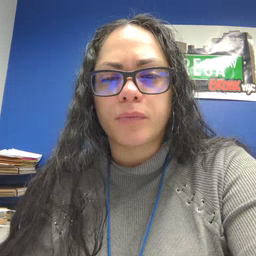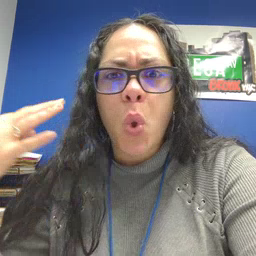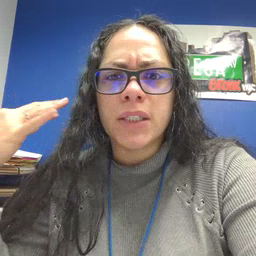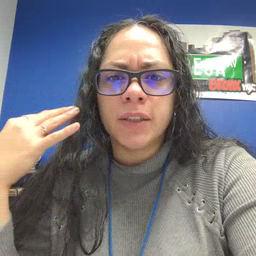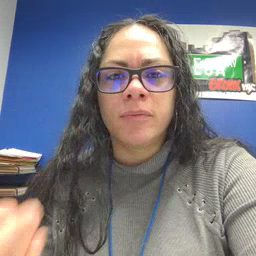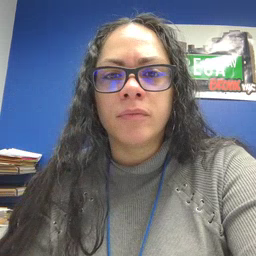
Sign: noisy